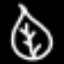
Label: leaf